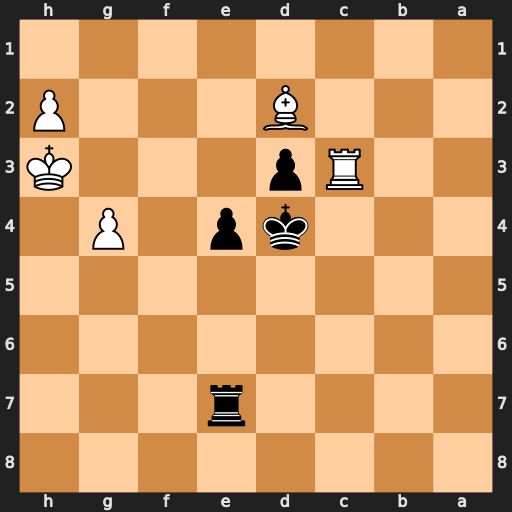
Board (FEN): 8/4r3/8/8/3kp1P1/2Rp3K/3B3P/8
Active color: b
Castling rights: -
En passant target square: -
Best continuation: e3 Rxd3+ Kxd3